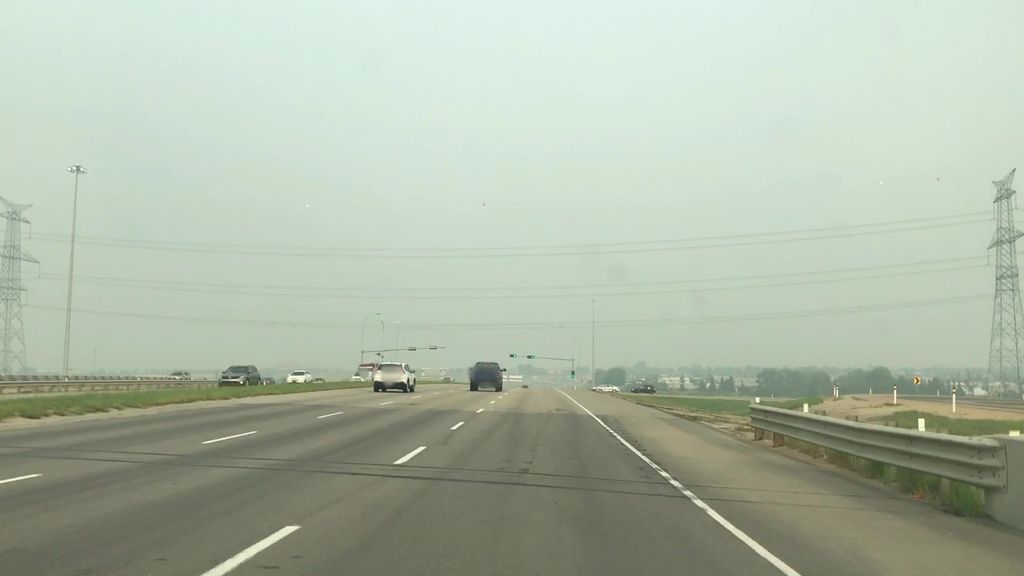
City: edmonton